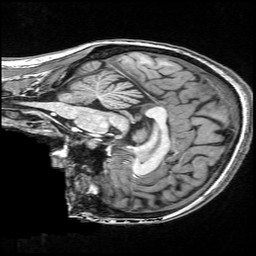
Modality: T1w
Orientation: sagittal
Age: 33
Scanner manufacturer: siemens
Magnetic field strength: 3 T
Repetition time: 2.5 s
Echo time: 0.00343 s